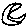
Label: moon